Question: As you can see from the picture, when i hover over a bar, the highlighting tooltip and dot show up over the bar in the middle. I'm just curious if anyone has this problem, and if there is any way to make the tooltip show over the mouse or over the bar that is hovered over instead.
I've tried a workaround in highlighter.js where i tracked the mouse position. That worked only for the tooltip. The coloured dot is still misplaced.

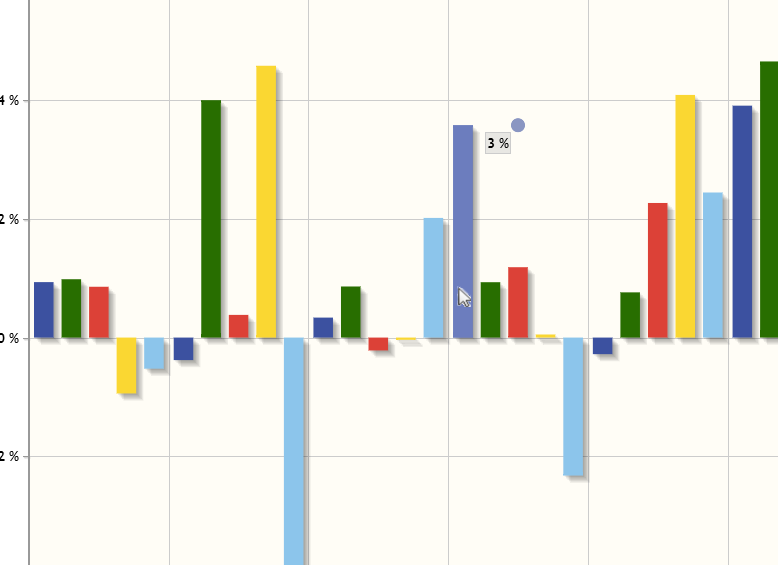
Answer: This issue was reported and solved by Bruno Harbulot in the issues section of the source code repository for jqPlot here: <URL>.
Bruno's patch has not been incorporated into the jqPlot distribution, so you will have to apply it yourself to your copy of jqPlot.